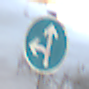
Verkehrszeichen: VorgeschriebeneFahrtrichtungGeradeausOderLinks
Umgebung: Roofed, Suburban
Tageszeit: MorningAfternoon
Wetter: PartlyCloudy
Licht: Natural
Jahreszeit: Winter
Kontrast: LowContrast